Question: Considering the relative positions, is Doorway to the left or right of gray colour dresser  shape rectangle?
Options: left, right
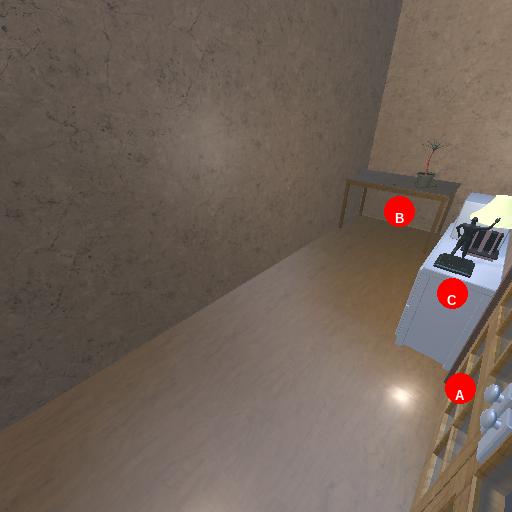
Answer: left